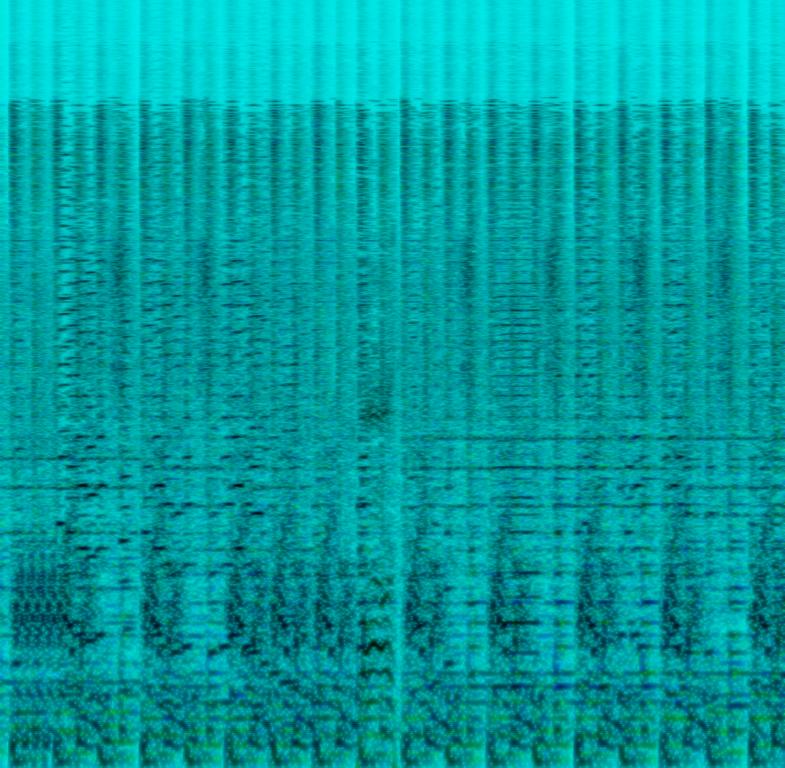
An acoustic drum is playing a faster groove along with a walking bassline. An accordion is playing a melody on top of another instrument supported with short rhythmic chords on the offbeat. Male voice samples are used to create a simple melody. This song may be playing in a funny video. This is an amateur recording.